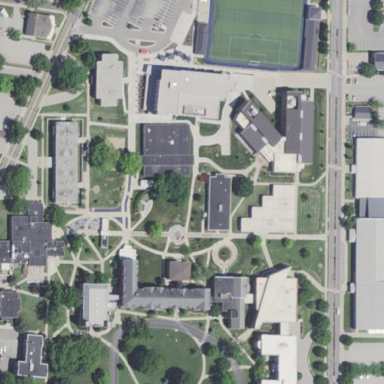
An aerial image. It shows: College.